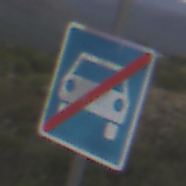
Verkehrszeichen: EndeKraftfahrstrasse
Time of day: Midday
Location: Outdoor (Nature)
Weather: Overcast
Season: NotSpecified
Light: Natural